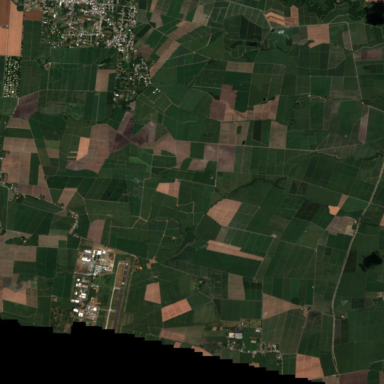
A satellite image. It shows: Farmland producing sugar cane.